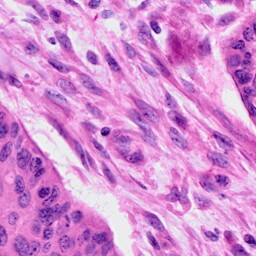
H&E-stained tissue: Cervix